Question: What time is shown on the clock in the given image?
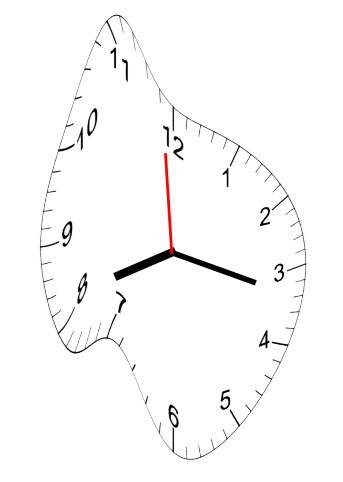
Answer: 08:16:59